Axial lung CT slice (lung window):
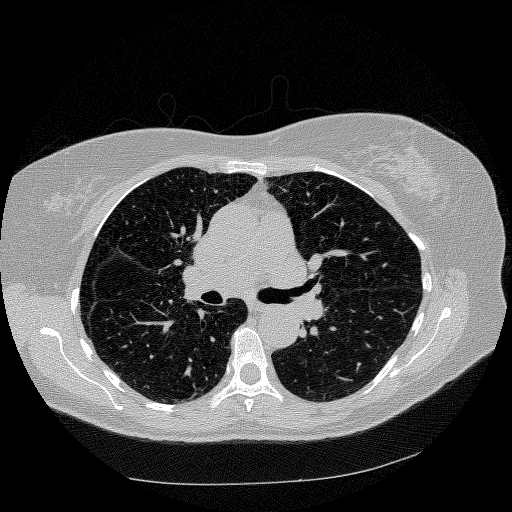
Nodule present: no